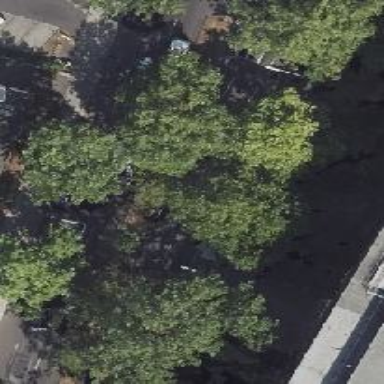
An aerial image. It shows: Deciduous tree with broadleaved leaves.